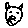
Label: cat